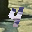
Label: 4